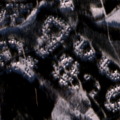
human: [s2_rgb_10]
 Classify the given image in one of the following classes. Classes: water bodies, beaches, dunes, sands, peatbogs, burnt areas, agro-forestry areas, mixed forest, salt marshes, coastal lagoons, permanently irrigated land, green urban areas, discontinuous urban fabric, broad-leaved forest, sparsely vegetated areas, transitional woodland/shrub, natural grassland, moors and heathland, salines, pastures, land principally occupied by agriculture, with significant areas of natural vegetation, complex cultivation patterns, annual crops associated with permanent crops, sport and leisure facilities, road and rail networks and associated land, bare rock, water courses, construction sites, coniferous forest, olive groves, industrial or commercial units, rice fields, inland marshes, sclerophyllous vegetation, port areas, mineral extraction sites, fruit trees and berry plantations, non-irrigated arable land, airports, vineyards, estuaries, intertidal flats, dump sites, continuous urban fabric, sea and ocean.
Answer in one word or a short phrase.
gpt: discontinuous urban fabric, coniferous forest, mixed forest